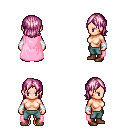
a pixel art fantasy rpg character, female body template, human, light skin, pink cape, teal pants, pink long bangs hairstyle, white cloth bracers, brown shoes, four views (front, back, left, right), 2x2 character sprite sheet, small pixel art, hard edges, no anti-aliasing